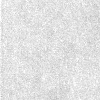
Atmospheric dust classification: dusty